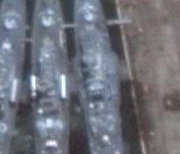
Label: combat